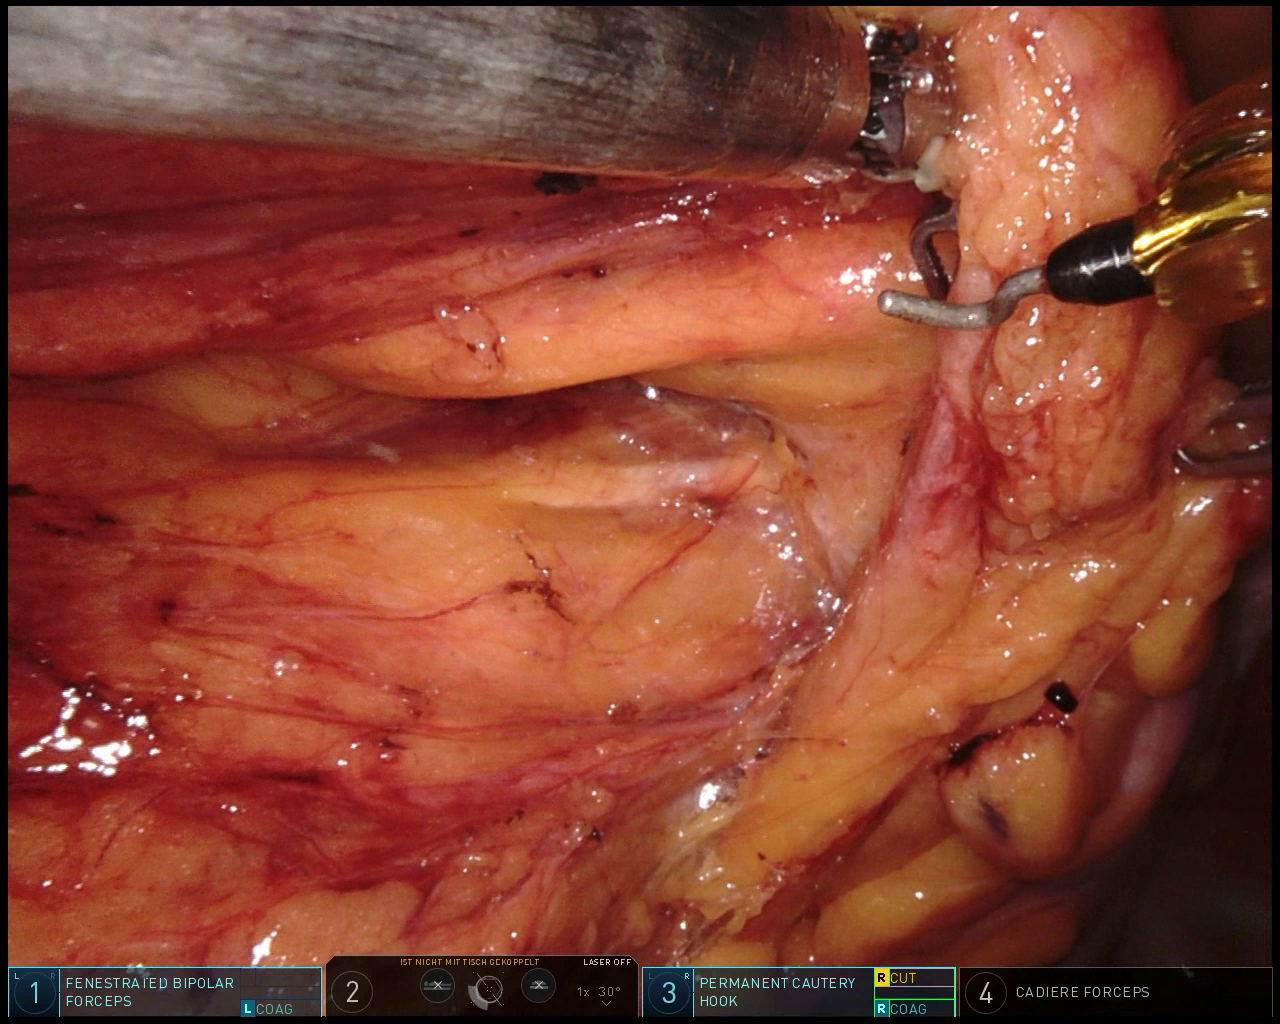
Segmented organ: ureter
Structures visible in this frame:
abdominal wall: no
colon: yes
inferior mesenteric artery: no
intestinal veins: no
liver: no
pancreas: no
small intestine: no
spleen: no
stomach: no
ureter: yes
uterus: no
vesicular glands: no